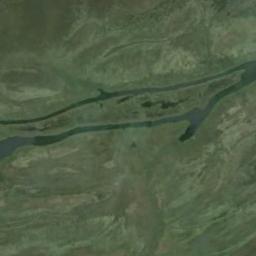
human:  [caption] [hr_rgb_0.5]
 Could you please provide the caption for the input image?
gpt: There are many trees around the river .

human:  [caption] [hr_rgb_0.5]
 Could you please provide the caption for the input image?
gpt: A curved light green river with small islands and tributaries on both sides of the river, And green land on both sides of the bank .

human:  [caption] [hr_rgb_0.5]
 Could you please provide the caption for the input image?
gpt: The dark green river with a long channel bar goes through the flat ground covered with some vegetation .

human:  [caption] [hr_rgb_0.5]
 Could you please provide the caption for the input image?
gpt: The river goes through the green grass .

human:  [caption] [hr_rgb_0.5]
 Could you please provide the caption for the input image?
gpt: There are green meadows around the river .